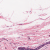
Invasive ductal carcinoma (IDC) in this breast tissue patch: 0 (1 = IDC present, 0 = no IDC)